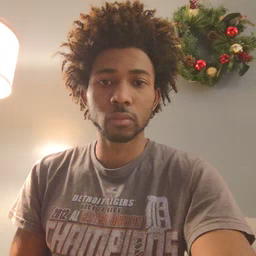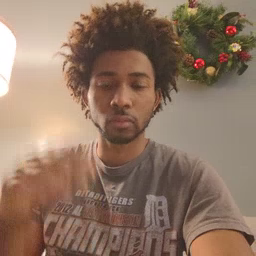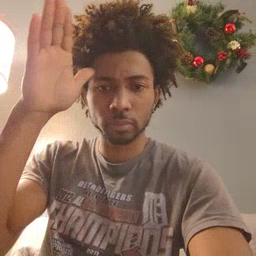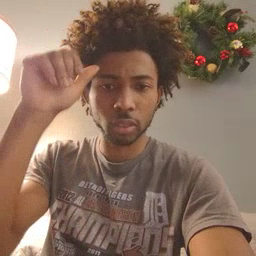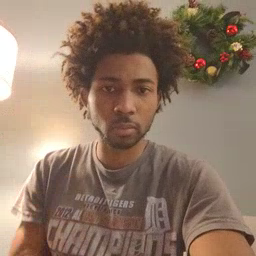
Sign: donkey